Question: I have an image from which i have created some lines. I have saved starting and end points of line. Lines are basically long side of rectangle that is bounding a white blob in image. Rectangles are placed in some circle. Image is shown as below
Issue is when rectangle is formed in the lower part of circle, Starting point can be thought as the lower most Point of the circle i.e near the edge of circle, but when Rectangle is formed in the upper part of the circle as shown in the last dial of the image it is difficult to find out which point to choose as the starting point to find out the starting point which is near center of the dial.
Is there any workaround on how i can swap points of line in upper region of circle. Kindly guide me as i am out of ideas with this now.
Here is code to select longest side of rectangle and printing its points
'''
int maxIndex = 0;
for (int a = 1; a < length.length; a++){
double newnumber = length[a];
if ((newnumber > length[maxIndex])){
maxIndex = a;
}
}
System.out.println("Start= "+pts[maxIndex].toString()+" End= "+pts[(maxIndex+1)%4].toString()+", Length="+length[maxIndex]);
'''
Regards,
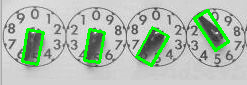
Answer: Maybe it's a bludge, but the first thing that came to mind is to sum the Y values of the corners, dont divide by 4 though (not required). If they are the threshold of 4*sum then you know it's 'up'.
Use this in an IF statement to switch code for up and down cases...
'''
int totalY = 0;
for(int i = 0; i < 4; i++){
totalY += vectorOfYourPoints[i].y;
}
if(totalY > someThresholdYoullSet){
//do the thing you need to do if it's UP
} else {
//do the thing you need to do if it's DOWN
}
'''